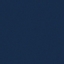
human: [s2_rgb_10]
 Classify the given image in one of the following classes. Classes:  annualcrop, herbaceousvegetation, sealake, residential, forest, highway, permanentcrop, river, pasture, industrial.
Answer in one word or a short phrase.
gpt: SeaLake